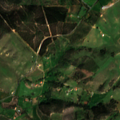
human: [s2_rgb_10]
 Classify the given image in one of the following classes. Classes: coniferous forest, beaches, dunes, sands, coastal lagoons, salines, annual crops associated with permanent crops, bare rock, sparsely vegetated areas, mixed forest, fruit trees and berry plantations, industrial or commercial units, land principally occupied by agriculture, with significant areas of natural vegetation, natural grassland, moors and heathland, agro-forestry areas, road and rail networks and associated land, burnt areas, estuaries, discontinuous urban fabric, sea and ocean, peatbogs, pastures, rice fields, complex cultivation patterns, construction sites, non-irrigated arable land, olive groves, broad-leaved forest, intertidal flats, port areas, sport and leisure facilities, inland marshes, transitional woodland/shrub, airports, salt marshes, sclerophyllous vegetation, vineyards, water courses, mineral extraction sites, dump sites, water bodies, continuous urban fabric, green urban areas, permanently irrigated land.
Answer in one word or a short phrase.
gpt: non-irrigated arable land, land principally occupied by agriculture, with significant areas of natural vegetation, broad-leaved forest, transitional woodland/shrub